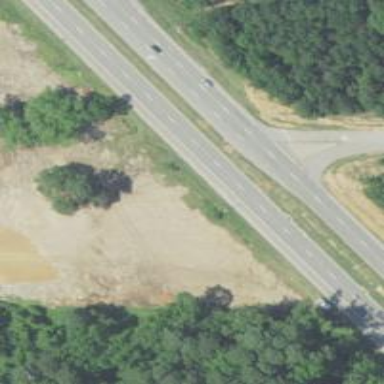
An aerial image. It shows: Expressway with asphalt surface categorized as trunk highway.